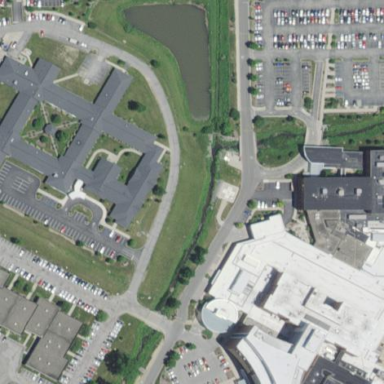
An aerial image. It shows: Hospital providing healthcare services.